Field crop: maize
Growth stage: 2
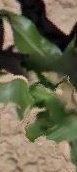
Species: maize